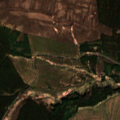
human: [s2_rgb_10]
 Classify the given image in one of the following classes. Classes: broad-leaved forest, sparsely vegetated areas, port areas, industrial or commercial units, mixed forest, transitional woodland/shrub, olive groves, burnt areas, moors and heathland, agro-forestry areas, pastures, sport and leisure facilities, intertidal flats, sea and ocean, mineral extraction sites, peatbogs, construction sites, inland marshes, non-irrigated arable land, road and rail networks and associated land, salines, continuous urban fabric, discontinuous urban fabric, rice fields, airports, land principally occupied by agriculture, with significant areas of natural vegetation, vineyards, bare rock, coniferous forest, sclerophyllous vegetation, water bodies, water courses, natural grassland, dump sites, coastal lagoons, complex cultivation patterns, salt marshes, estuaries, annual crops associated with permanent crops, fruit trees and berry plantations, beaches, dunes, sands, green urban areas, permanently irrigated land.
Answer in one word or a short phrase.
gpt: coniferous forest, transitional woodland/shrub, peatbogs